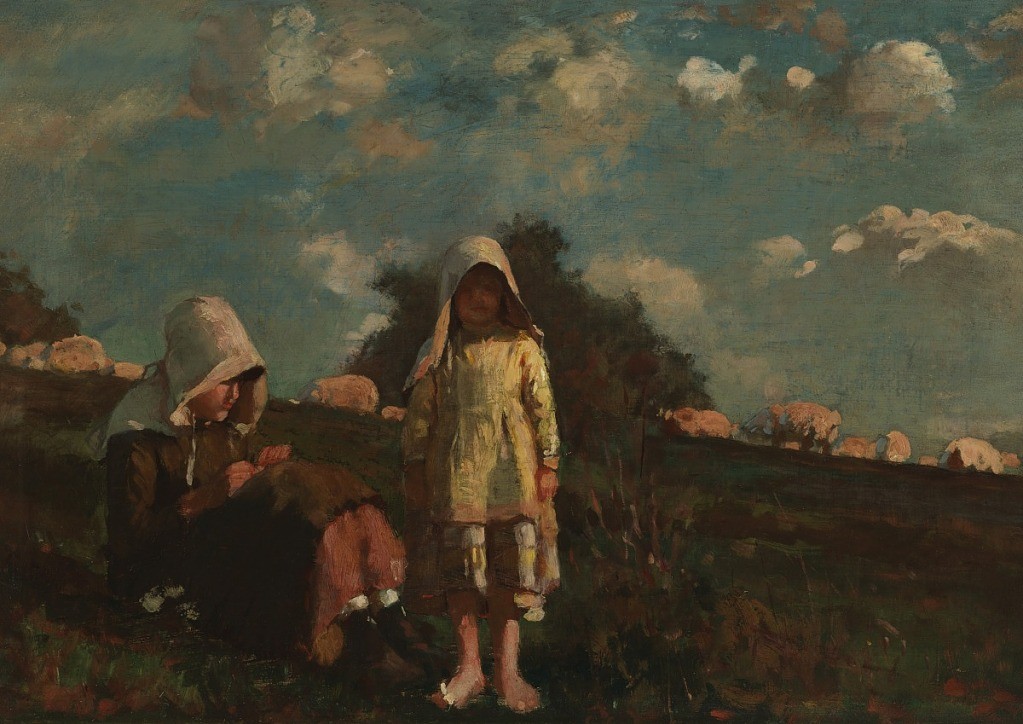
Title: Two Girls with Sunbonnets In a Field
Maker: Winslow Homer, American, 1836–1910
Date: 1878
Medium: Brush and oil paint on canvas
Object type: Painting
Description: Against a background of patchy white clouds floating in a sun-filled early autumn sky above rolling meadows with distant light-yellow grazing sheep, two girls, one sitting, absorbed in reading a book, and another, younger, standing, facing the viewer, are depicted.